Interaction volume radius: 5 \u00c5
Interaction volume height: 15 \u00c5
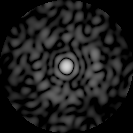
Disorder parameter: 0.8421